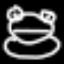
Label: frog